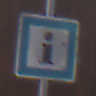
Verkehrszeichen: Informationsstelle
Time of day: MorningAfternoon
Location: Outdoor (Urban)
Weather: PartlyCloudy
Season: NotSpecified
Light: Natural